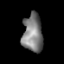
Tissue: lung
Cell type: Epithelial cells
Senescence score: 0.211
Nuclear area (px): 741
Mean DAPI intensity: 125.619